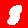
Digit: 8